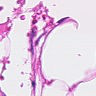
Metastatic tissue present: no